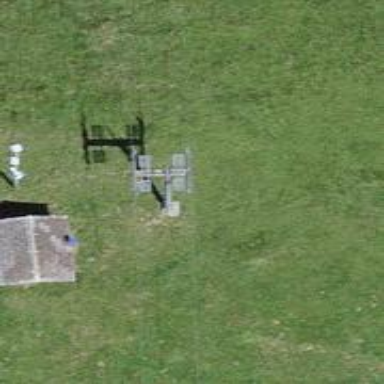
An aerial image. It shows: Pylon used for aerialway.